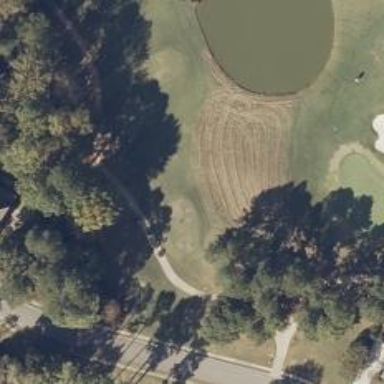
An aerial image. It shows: Grassy area designated as golf tee.